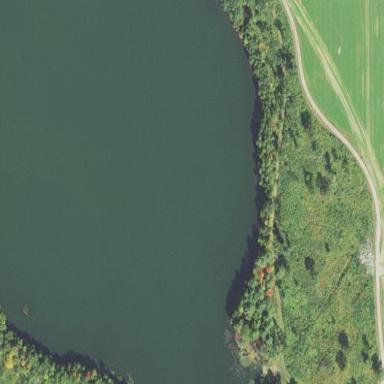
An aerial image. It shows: Lake with natural water.